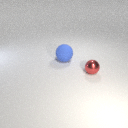
large blue rubber sphere to the left of small red metal sphere